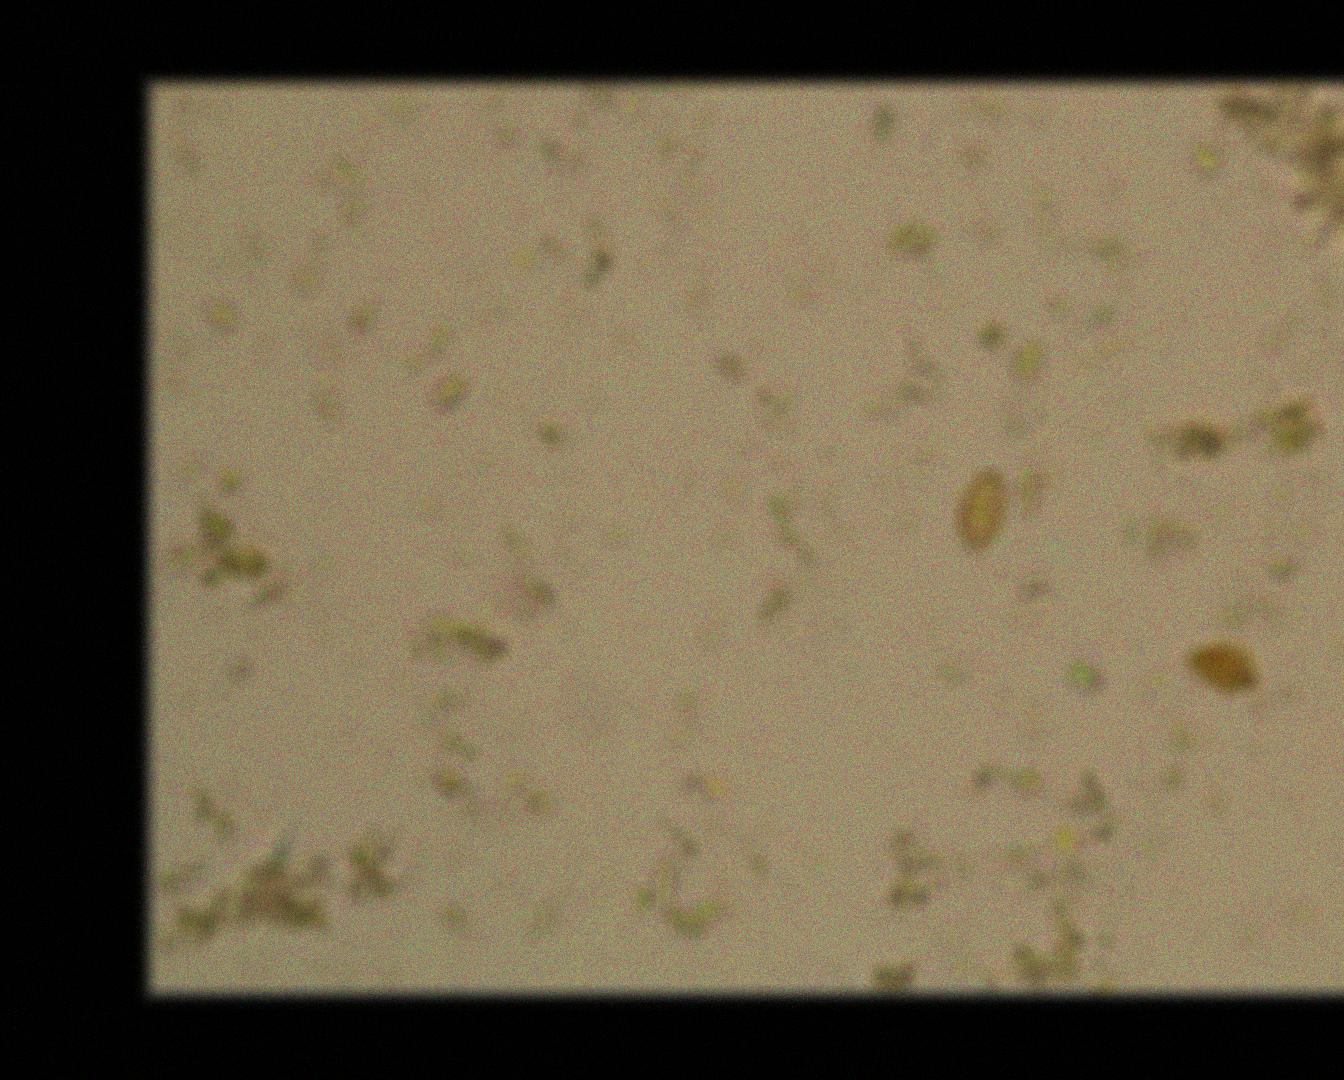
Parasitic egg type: Opisthorchis viverrine